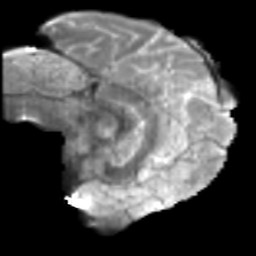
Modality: T2w
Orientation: sagittal
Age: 46
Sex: male
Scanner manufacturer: siemens
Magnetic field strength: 3 T
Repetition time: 5 s
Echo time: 0.092 s